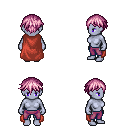
a pixel art fantasy rpg character, female body template, dark elf, purple skin, maroon cape, magenta pants, pink short bangs hairstyle, four views (front, back, left, right), 2x2 character sprite sheet, small pixel art, hard edges, no anti-aliasing